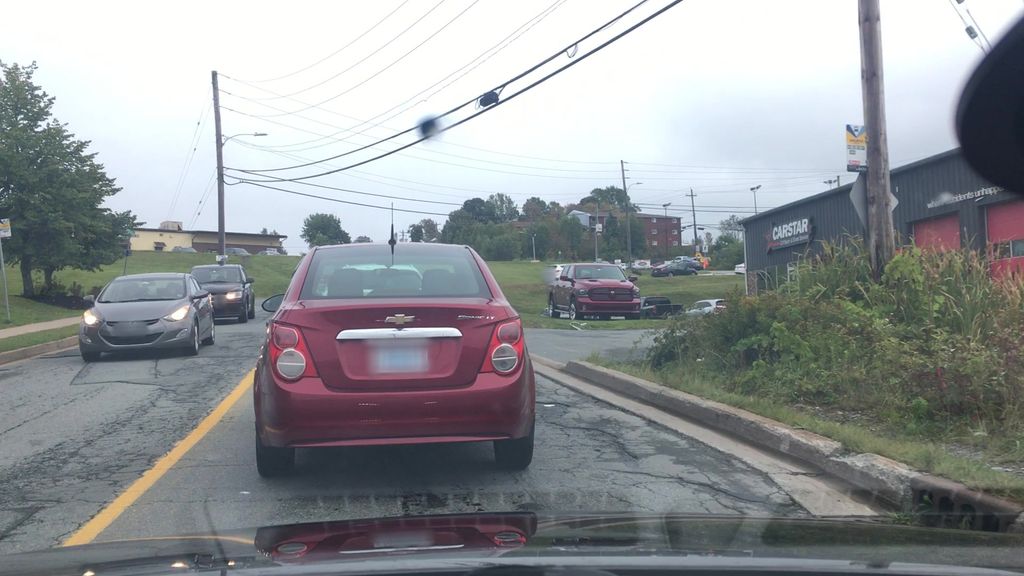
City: halifax